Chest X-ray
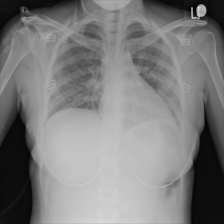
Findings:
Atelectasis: negative
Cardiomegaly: negative
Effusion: negative
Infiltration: negative
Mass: negative
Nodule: negative
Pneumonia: negative
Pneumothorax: negative
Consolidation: negative
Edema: negative
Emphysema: negative
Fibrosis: negative
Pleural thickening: negative
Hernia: negative